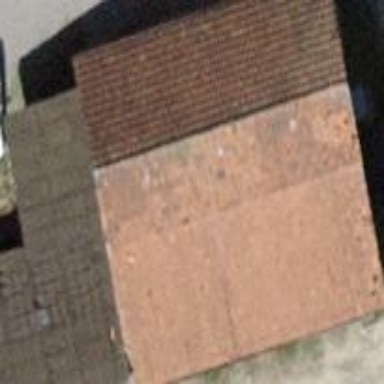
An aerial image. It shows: Gabled roof on farm auxiliary building.